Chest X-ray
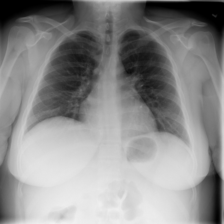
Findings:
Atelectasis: negative
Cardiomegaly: negative
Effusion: negative
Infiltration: negative
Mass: negative
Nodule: negative
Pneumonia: negative
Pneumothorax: negative
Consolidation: negative
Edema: negative
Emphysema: negative
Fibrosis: negative
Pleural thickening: negative
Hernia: negative